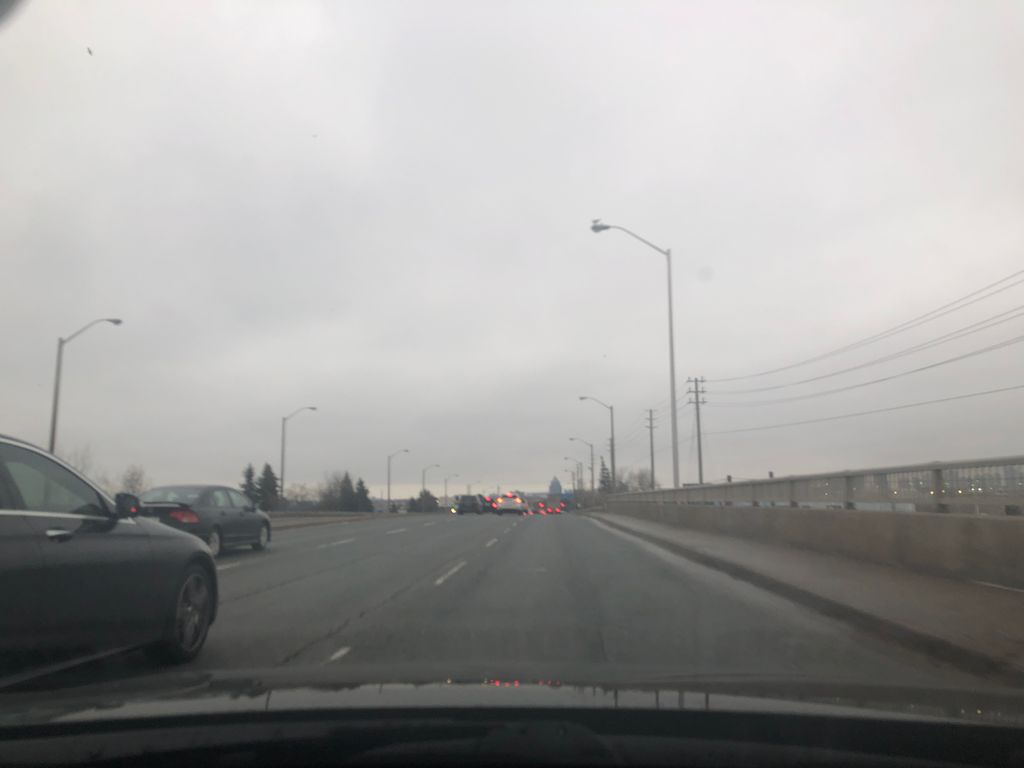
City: toronto